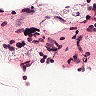
Metastatic tissue present: no